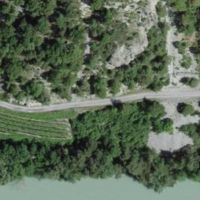
EUNIS habitat code: 48
Species observed at this site:
Tettigonia viridissima
Garrulus glandarius
Calliptamus italicus